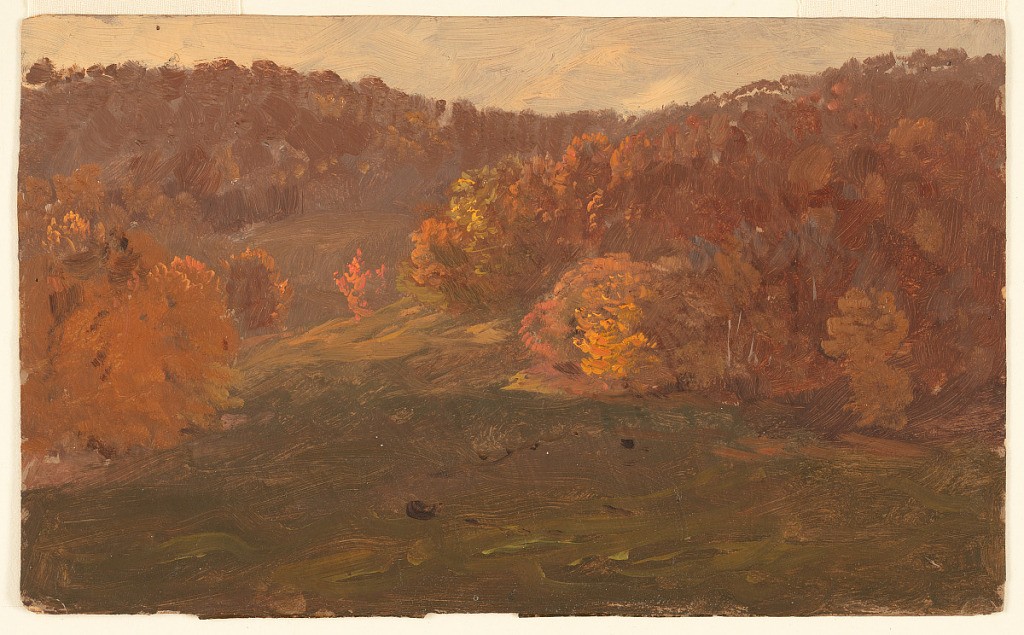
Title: Autumn in the Hills of Vermont
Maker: Frederic Edwin Church, American, 1826–1900
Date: possibly 1873-74
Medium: Oil and graphite on tan paperboard
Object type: Drawing
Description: Landscape sketch showing a view of autumn foliage in the hills of Vermont. The foreground consists of a grassy field covered in shadow with a group of loosely rendered trees at left. In the middle distance at center, a yellow-orange tree is brightly illuminated at the base of a hill, which is heavily wooded with brown and orange trees. At left, beyond another, smaller red-orange tree, a distant hill range covered in dark trees forms a rolling horizon in the background. A hazy and cloudy sky is briefly visible above. Dark color palette overall, characterized by browns and muted oranges.